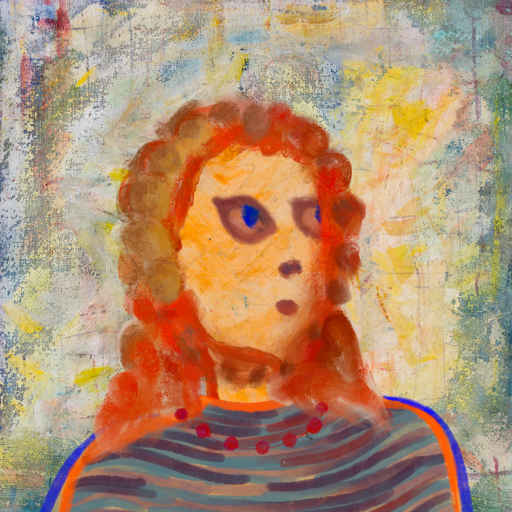
Background: Irani, Head And Neck Side: Experience, Face Side: Mother_And_Son_Mother, Bust: Experience, Hair Side: Rupkatha, Head Accessory: Blank, Second Necklace: Blank, Necklace: Irani_3, Baby: Blank